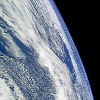
Label: cloud